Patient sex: F
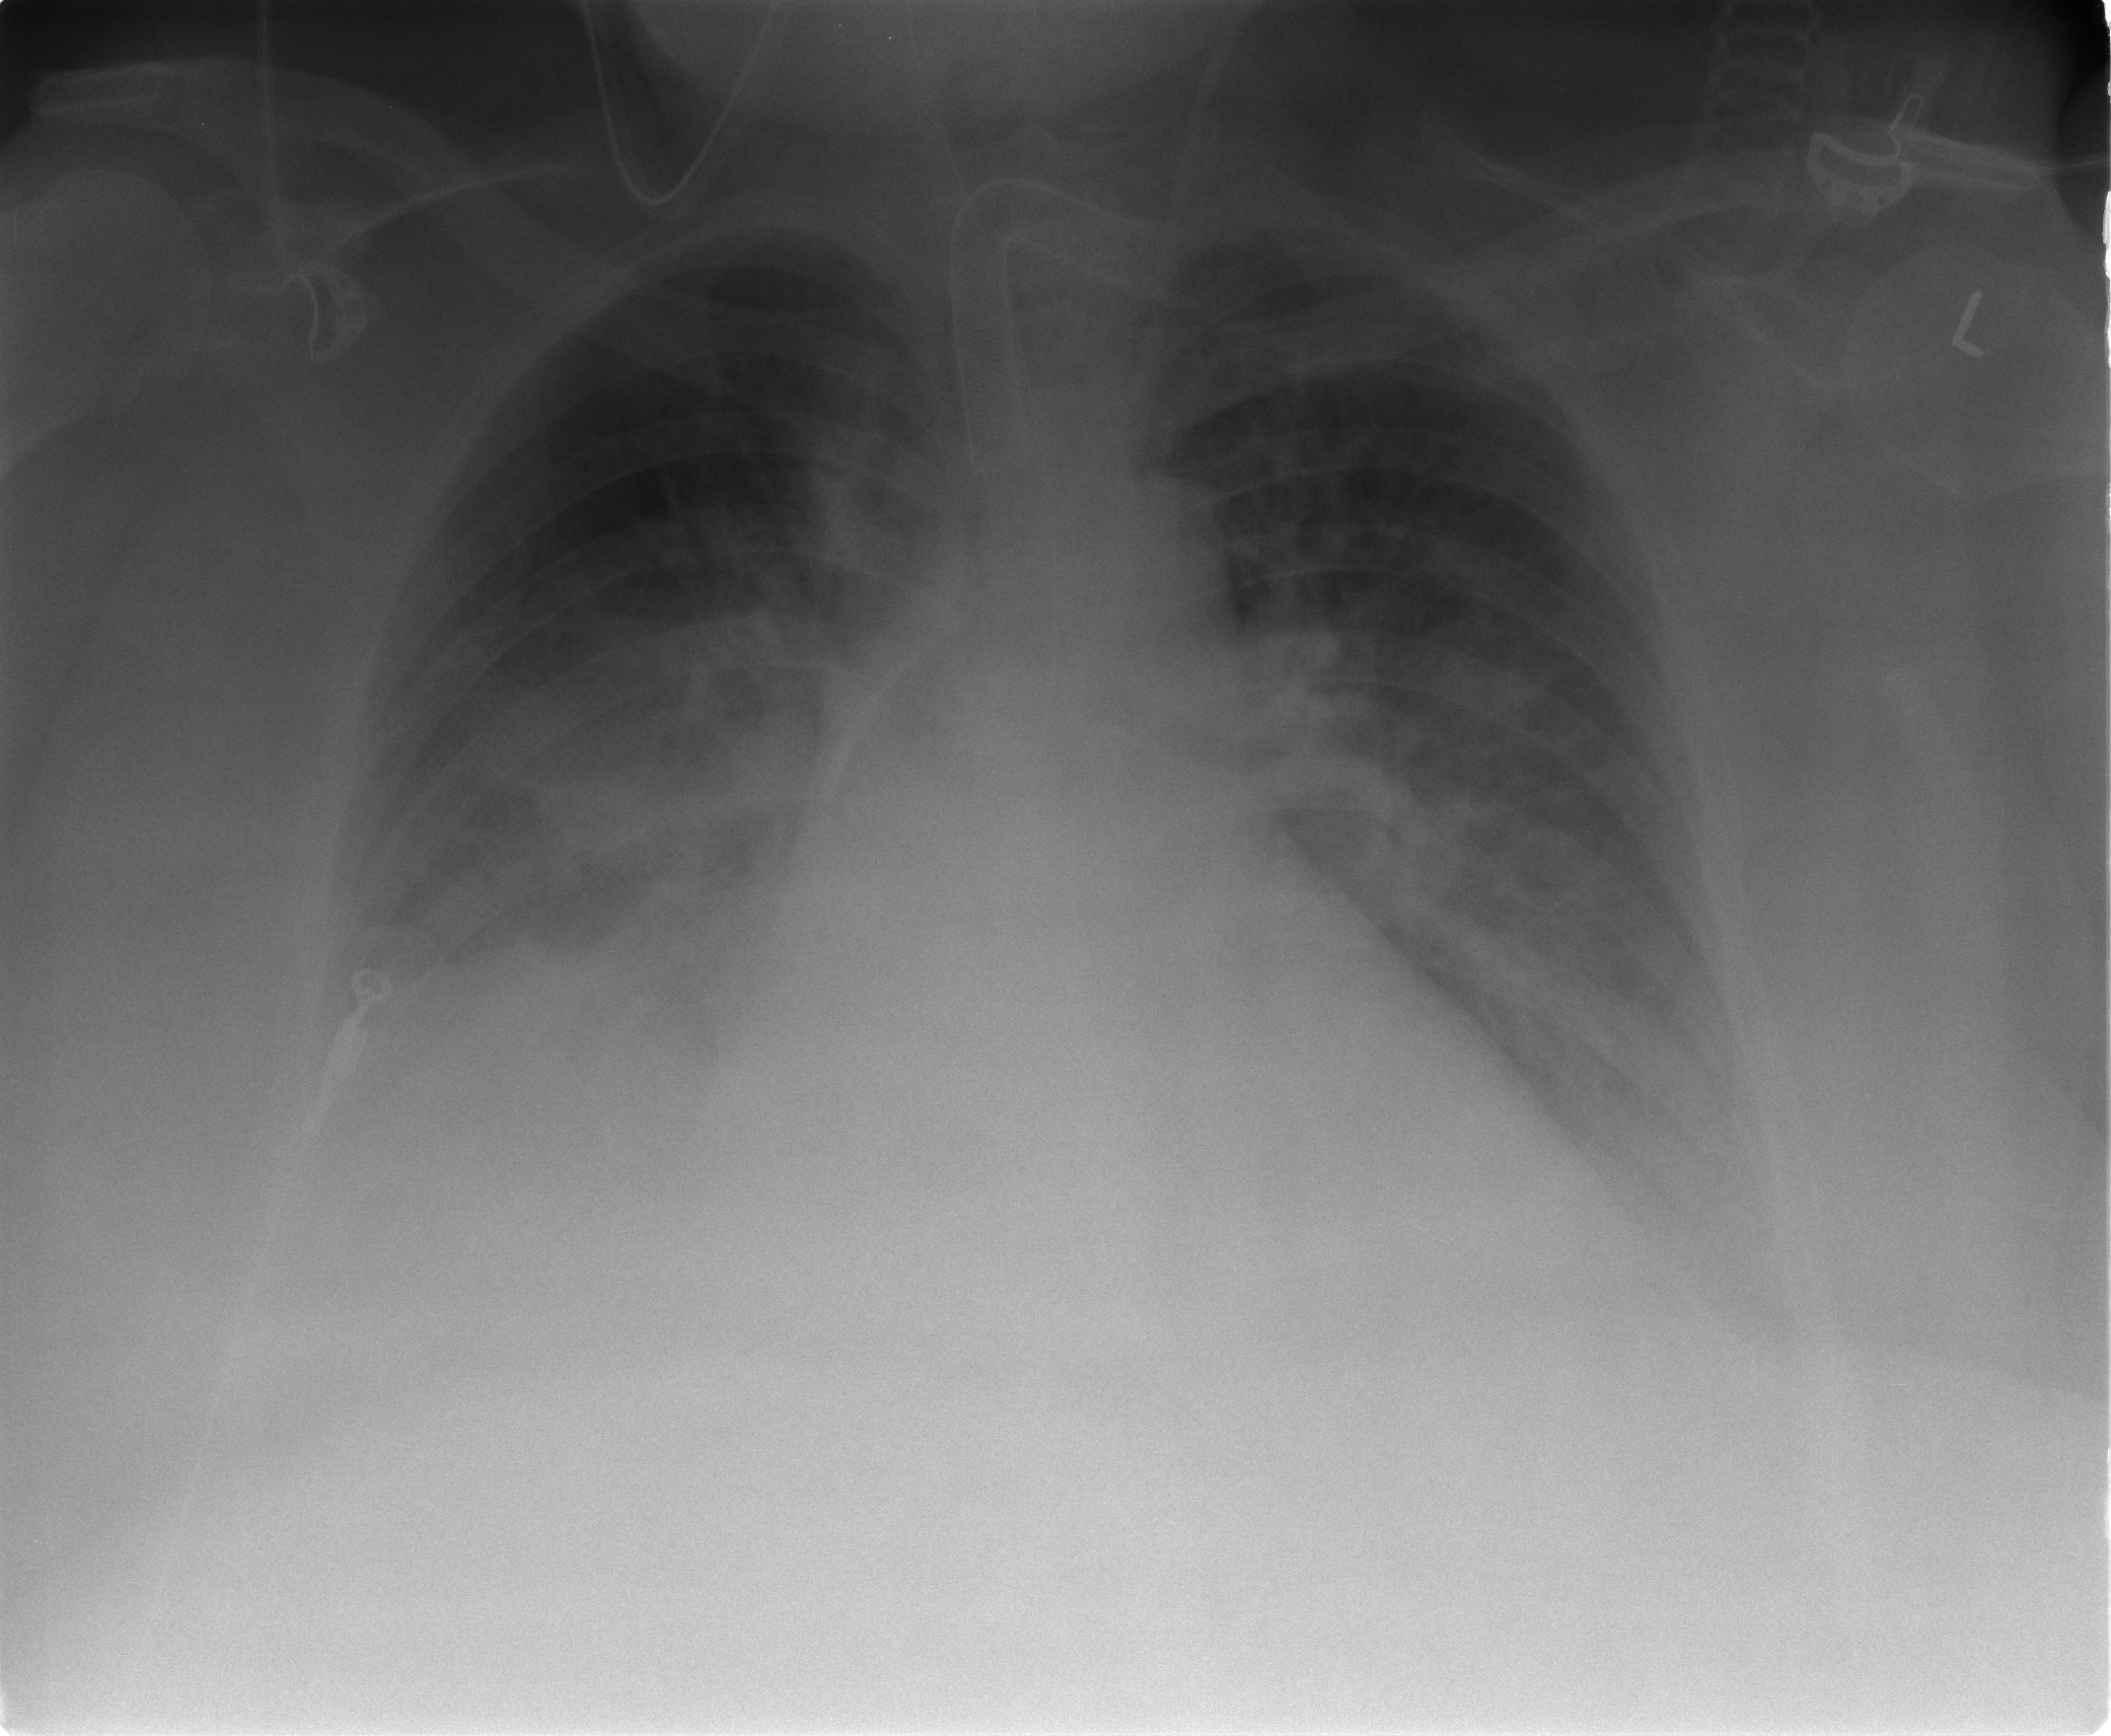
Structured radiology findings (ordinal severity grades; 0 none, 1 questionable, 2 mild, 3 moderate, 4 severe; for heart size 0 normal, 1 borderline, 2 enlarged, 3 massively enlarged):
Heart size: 2
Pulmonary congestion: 2
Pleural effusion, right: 2
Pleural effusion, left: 1
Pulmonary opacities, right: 1
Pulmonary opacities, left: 2
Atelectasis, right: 2
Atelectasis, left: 2